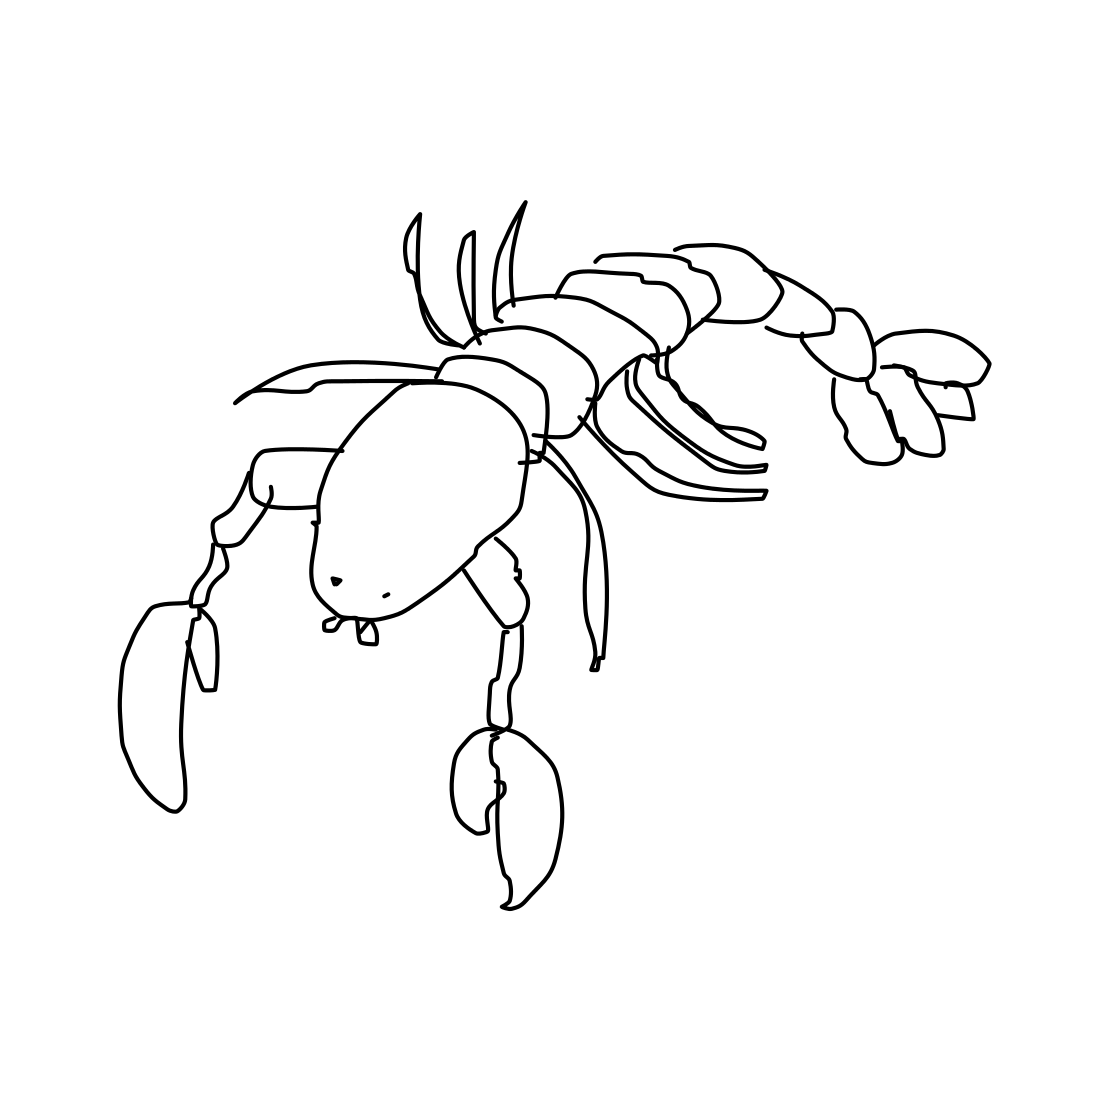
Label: lobster